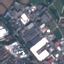
Label: Industrial